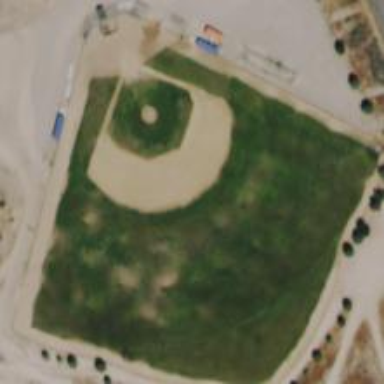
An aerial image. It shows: Baseball pitch for leisure land.